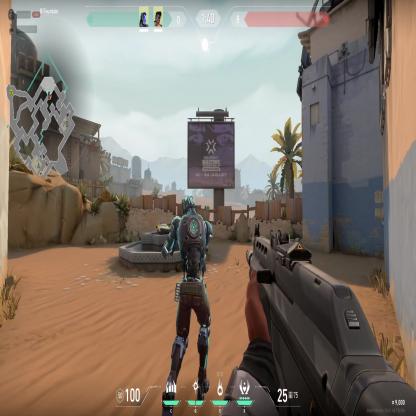
Label: teammate